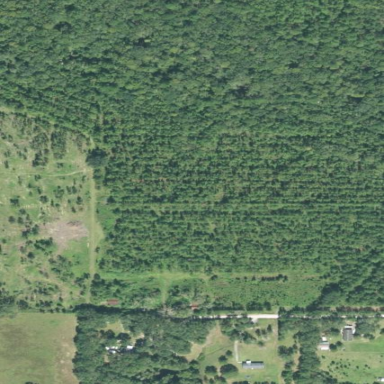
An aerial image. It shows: Forest area dominated by needle-leaved trees.